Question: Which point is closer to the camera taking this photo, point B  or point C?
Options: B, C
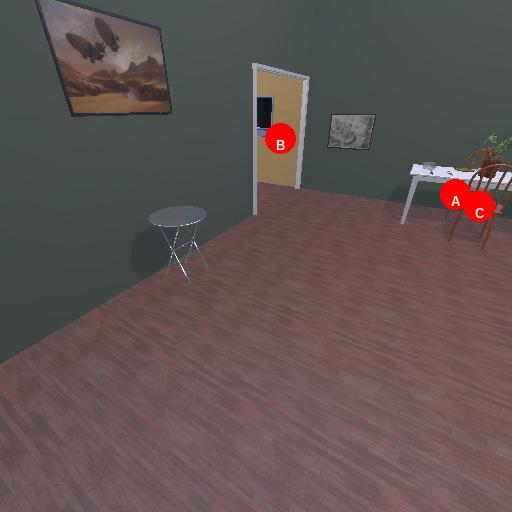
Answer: B